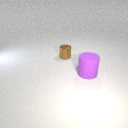
small brown metal cylinder to the left of large purple rubber cylinder